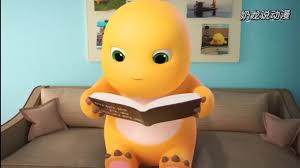
Label: nailong